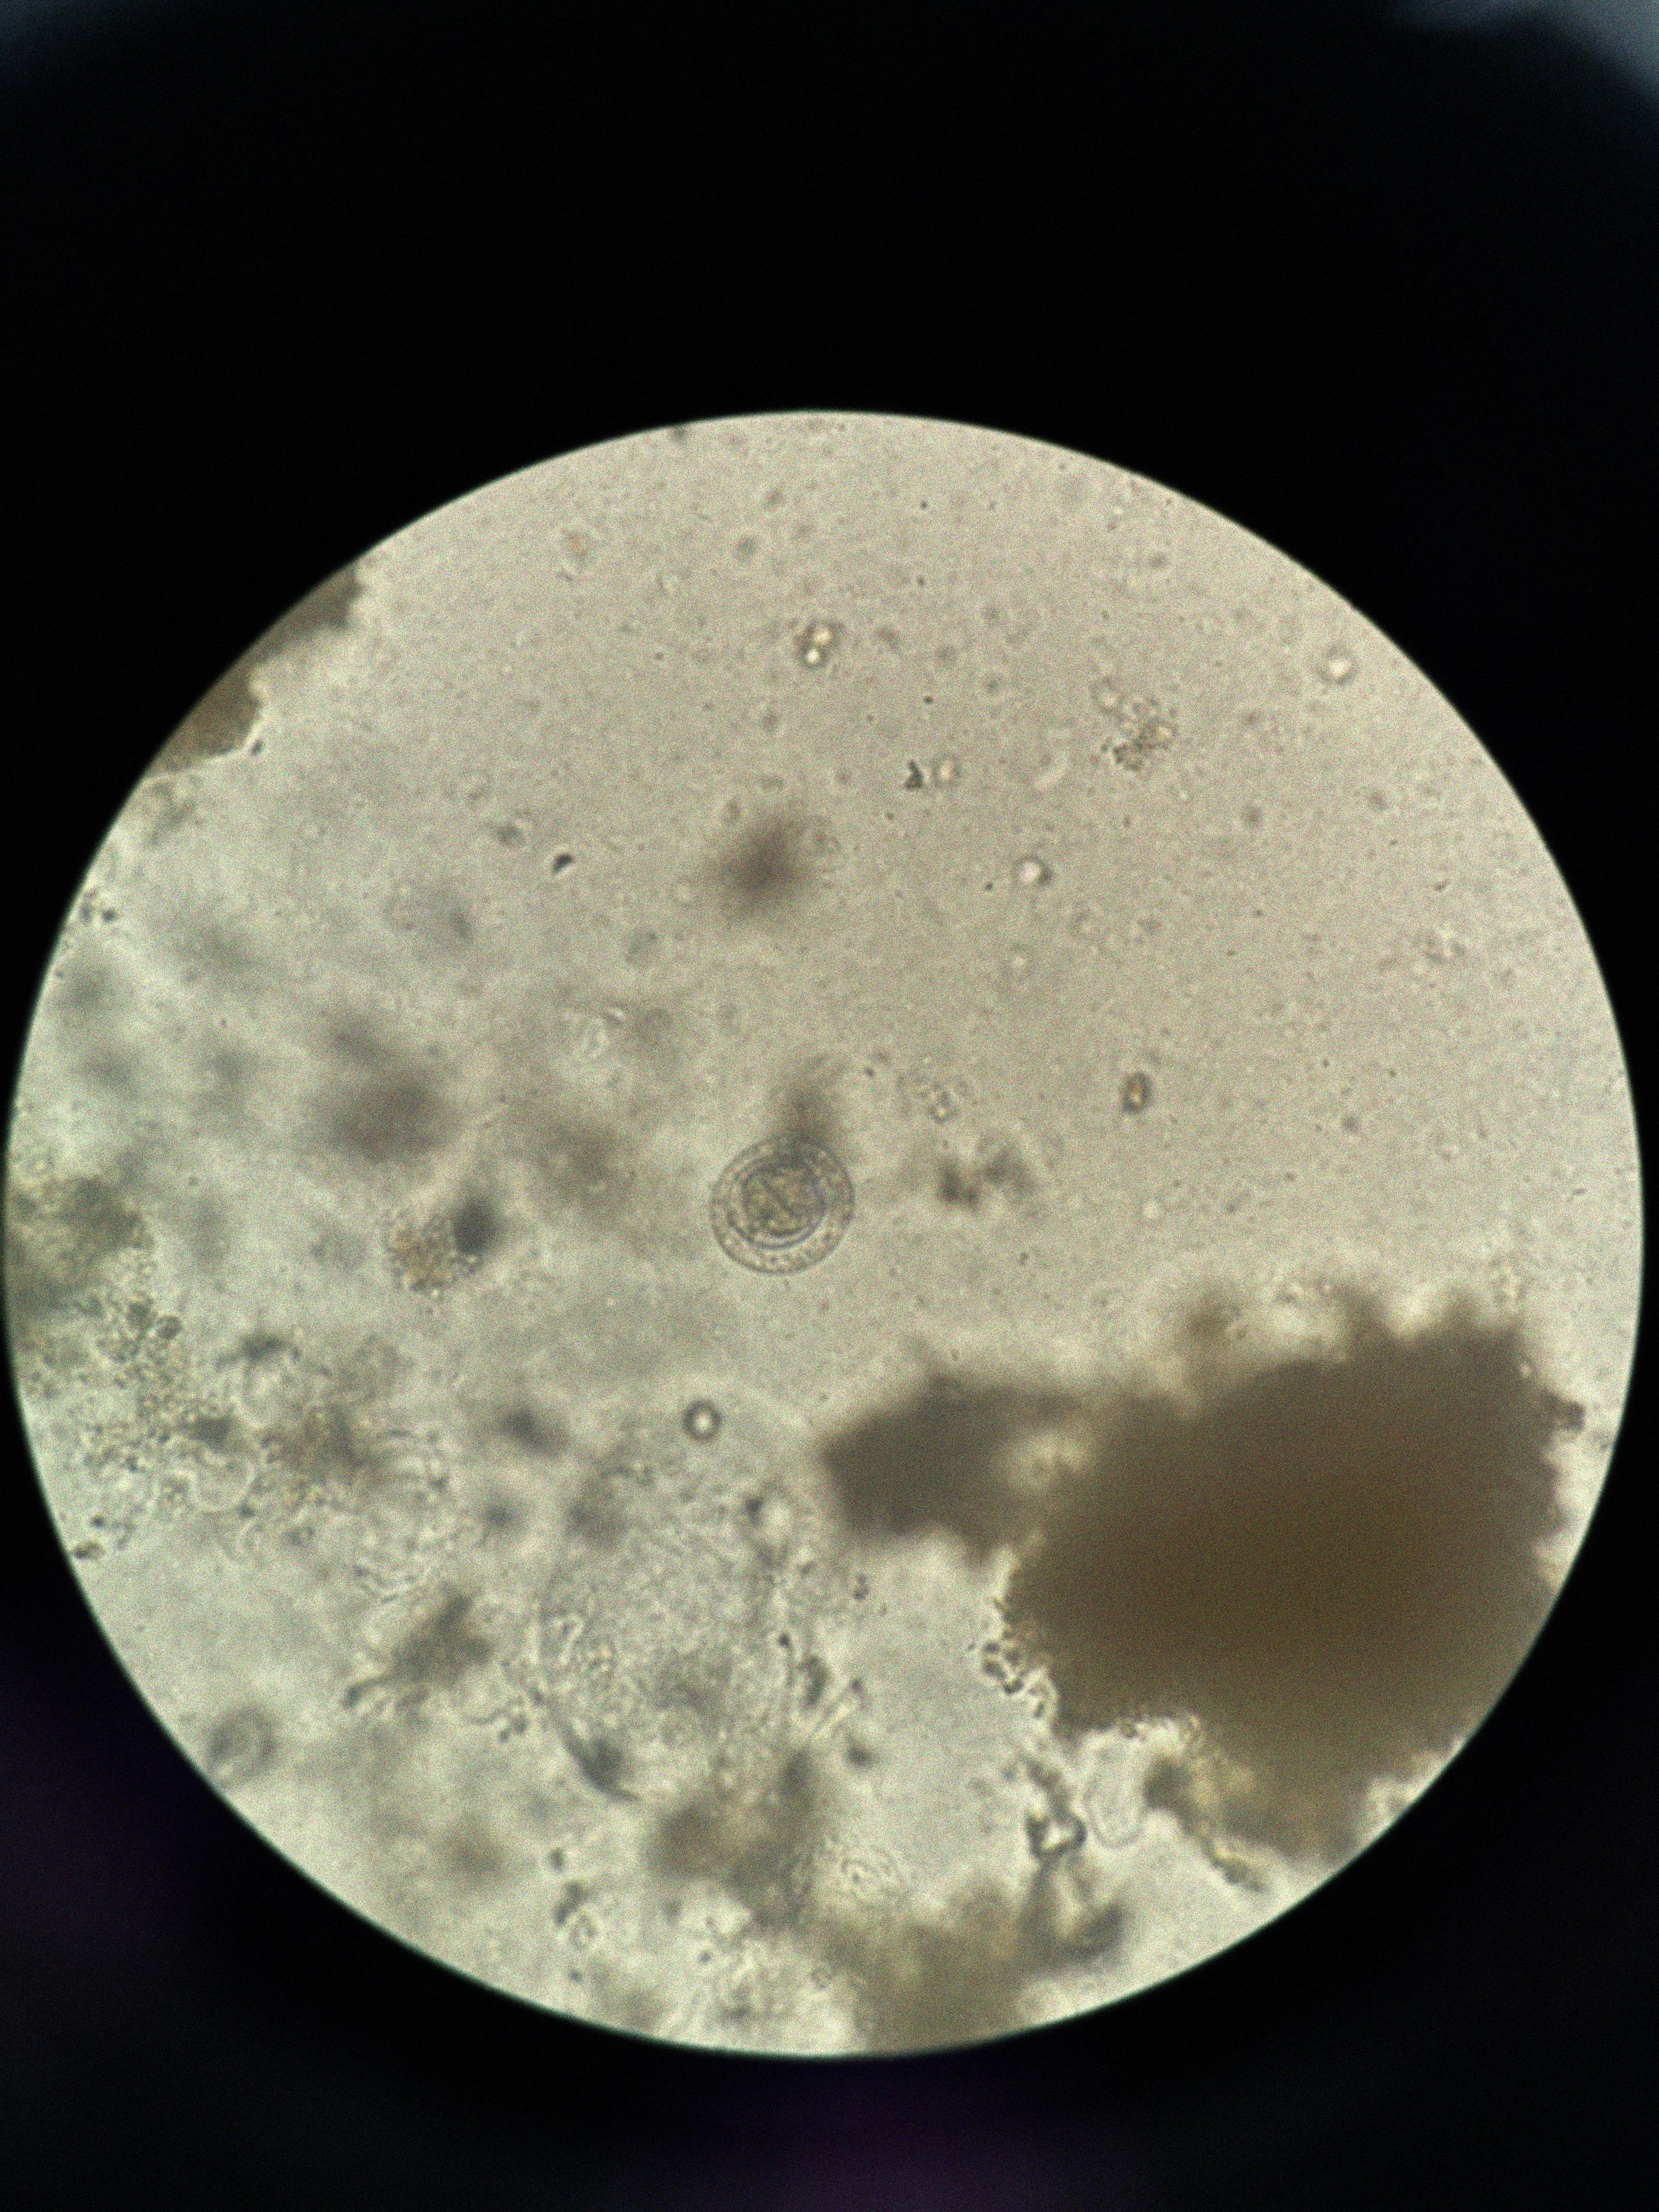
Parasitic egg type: Hymenolepis nana